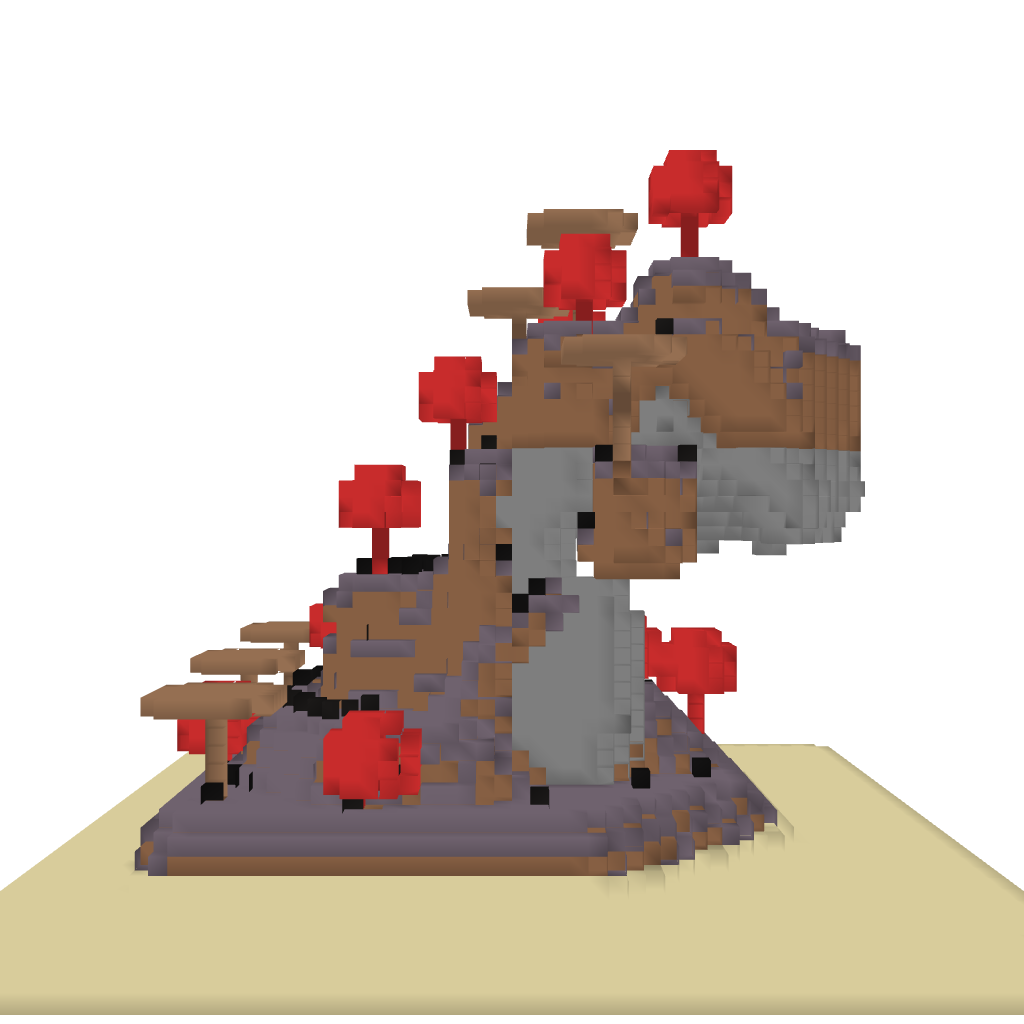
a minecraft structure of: Mushroom island